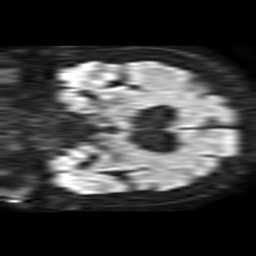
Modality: TRACE
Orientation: coronal
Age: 62
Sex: female
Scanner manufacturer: philips
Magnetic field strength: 1.5 T
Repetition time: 3.395 s
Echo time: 0.06922 s